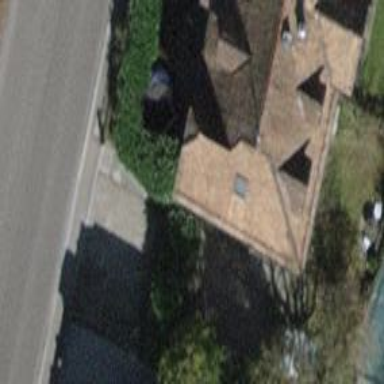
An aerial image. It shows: Gabled roof house.